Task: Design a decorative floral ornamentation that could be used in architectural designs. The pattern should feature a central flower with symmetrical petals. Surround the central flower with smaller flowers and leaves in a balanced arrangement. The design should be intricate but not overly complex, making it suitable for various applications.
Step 1322:
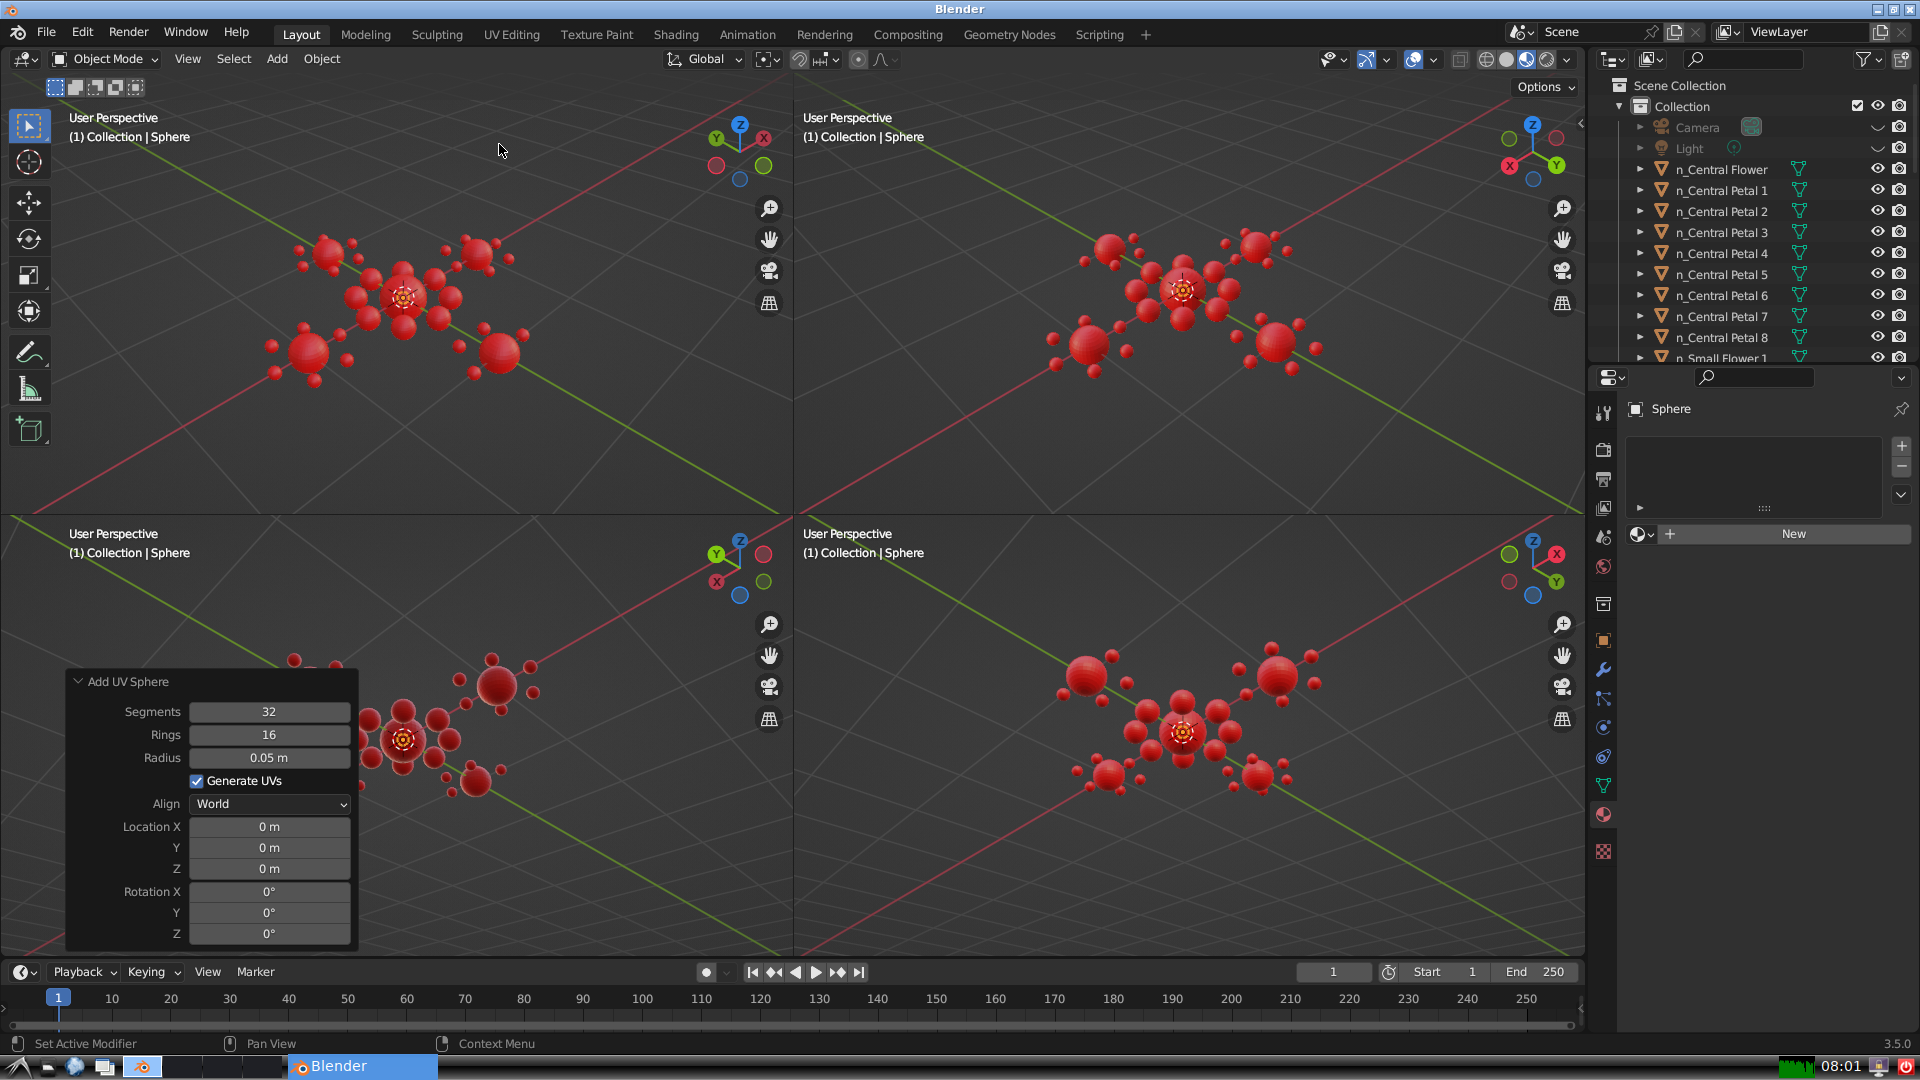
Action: {"mouse_move": [270, 758]}